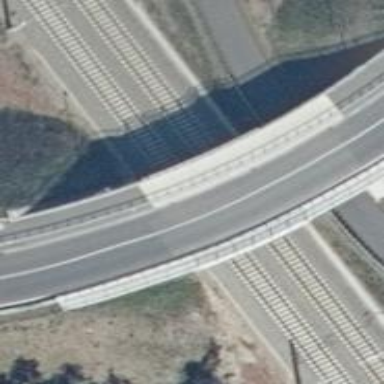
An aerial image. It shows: Cycleway bridge with asphalt surface.